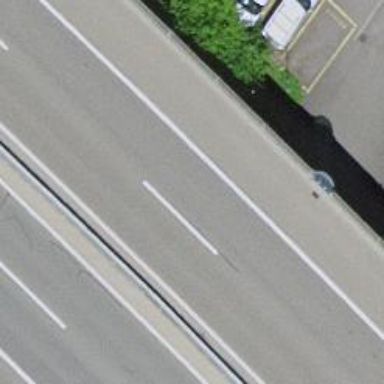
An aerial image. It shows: Asphalt bridge over motorway.